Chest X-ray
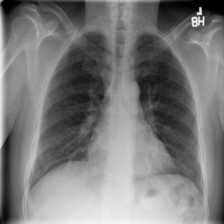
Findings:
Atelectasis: negative
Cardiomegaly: negative
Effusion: negative
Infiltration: negative
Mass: negative
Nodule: negative
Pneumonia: negative
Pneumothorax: negative
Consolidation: negative
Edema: negative
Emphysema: negative
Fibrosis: negative
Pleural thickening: negative
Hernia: negative